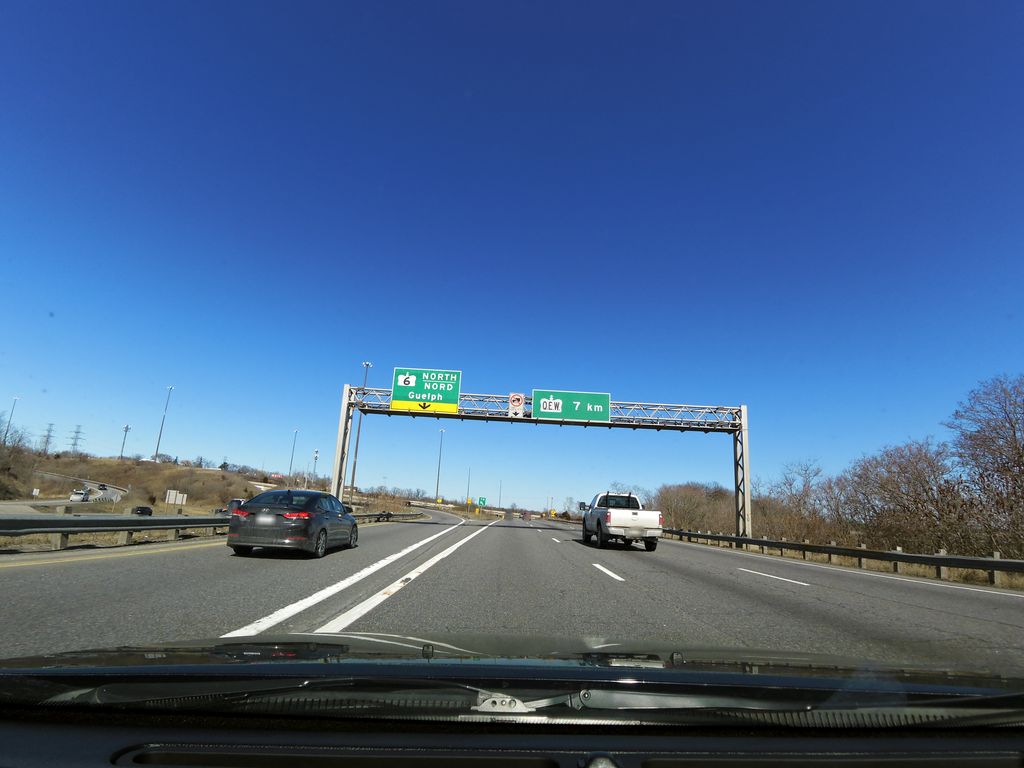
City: hamilton